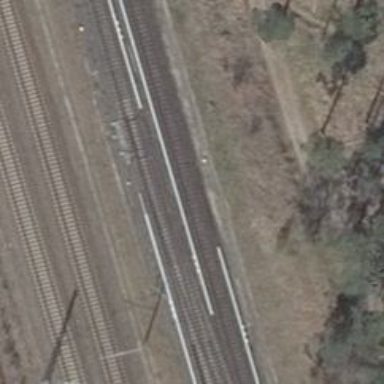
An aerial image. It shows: Railway switch.